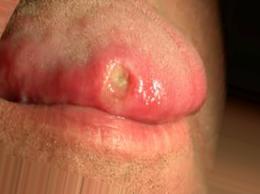
Condition: Mouth Ulcer